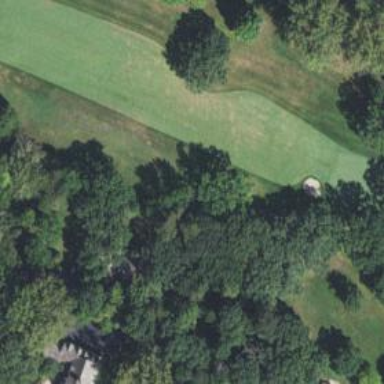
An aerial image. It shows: Golf fairway surrounded by grass.